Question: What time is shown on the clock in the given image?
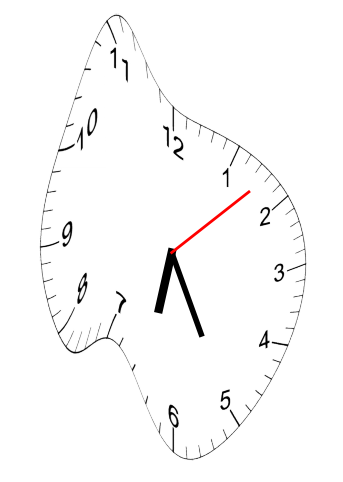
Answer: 06:25:08